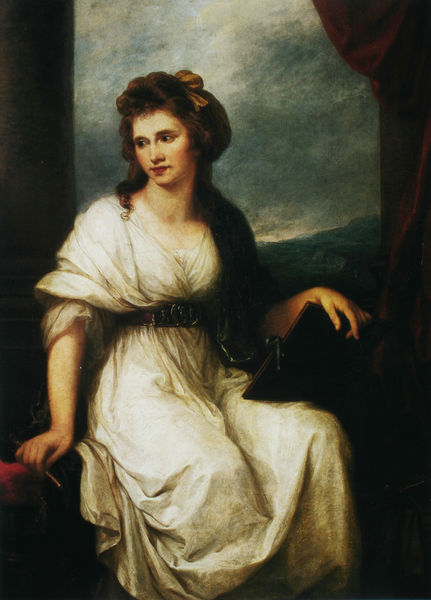
Titel: Selbstportät
Künstler: Angelika Kauffmann
Standort: Florenz
Institution: Galleria degli Uffizi
Schlagwörter: berg, blau, dunkel, feder, gemälde, gewitter, hand, himmel, kopf, schatten, weiß, wolken, grün, landschaft, mädchen, sitzen, ausschnitt, blume, braun, busen, daumen, fenster, finger, frau, frisur, geste, grau, haar, hell, hintergrund, kleid, licht, mund, nase, profil, schwarz, stirn, säule, säulen, blick, blüte, dame, gürtel, rot, tuch, beige, schleife, jung, wand, arme, augen, band, falten, gesicht, haarschmuck, samt, stein, ärmel, bild, bildnis, gesten, hals, hände, portrait, porträt, schauen, vorhang, öl, horizont, hügel, natur, dunkelheit, figur, gewand, haare, kostüm, lange haare, pose, reich, sitzend, stoff, adel, lippen, locke, locken, schulter, taille, papier, düster, haltung, bergig, haarband, unwetter, tafel, malerin, melancholie, muse, faltenwurf, verträumt, kelid, spange, schnalle, waage, buch, schlicht, brett, leinwand, kunst, pinsel, brokat, stift, halbprofil, zeichnen, lässig, justitia, italia, zeichenstift, säulenschaft, gürtelschnalle, volle lippen, roter vorhang, grazie, flicht, blickhimmel, schleife im haar, roter vorhand, naselippen